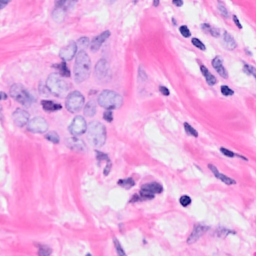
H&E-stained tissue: Breast